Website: bh-photo
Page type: billing-address
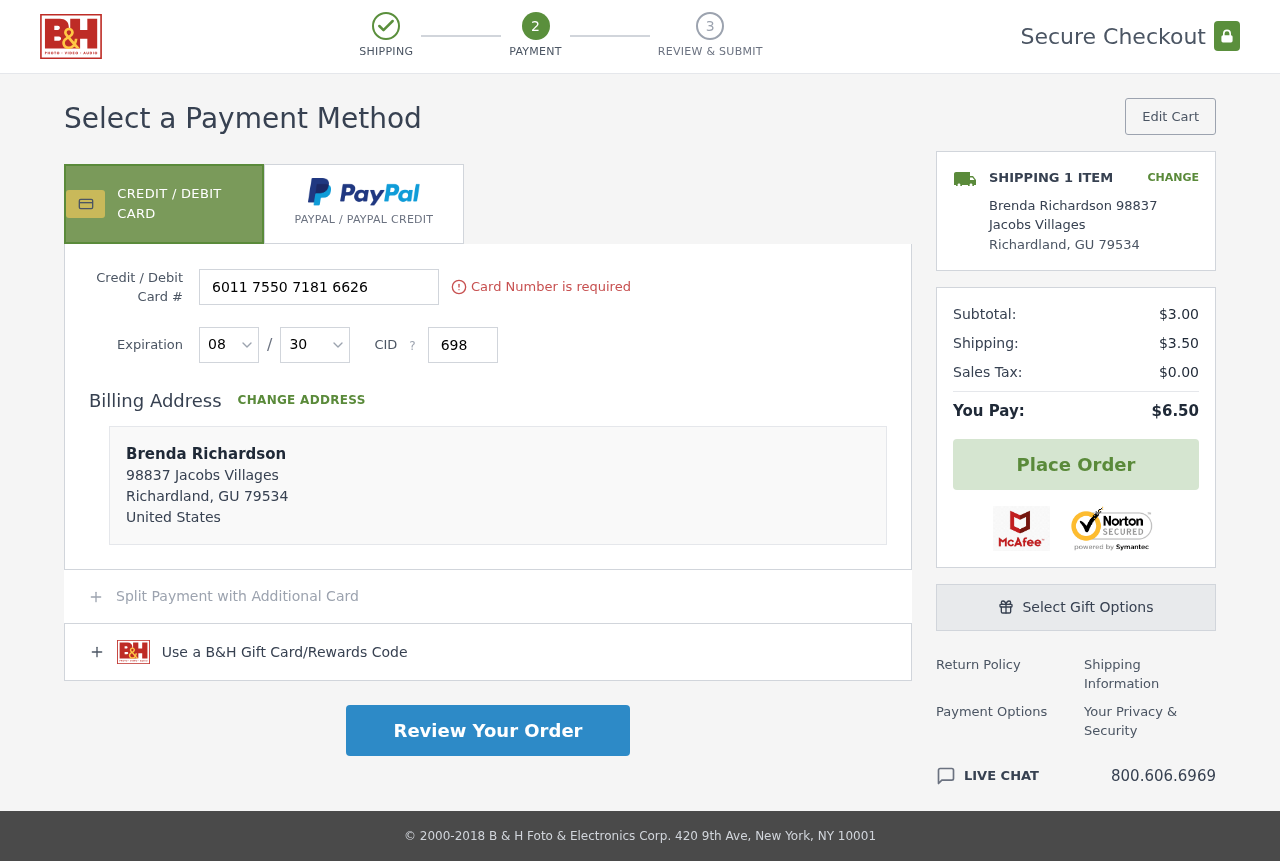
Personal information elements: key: PII_CARD_CVV
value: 698
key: PII_CARD_EXPIRY_MONTH
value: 08
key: PII_CARD_EXPIRY_YEAR
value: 30
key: PII_CARD_NUMBER
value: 6011 7550 7181 6626
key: PII_CITY
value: Richardland
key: PII_COUNTRY
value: United States
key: PII_FULLNAME
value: Brenda Richardson
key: PII_FULLNAME2
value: Brenda Richardson
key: PII_POSTCODE
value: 79534
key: PII_STATE_ABBR
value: GU
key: PII_STREET
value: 98837 Jacobs Villages
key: PII_STATE
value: GU
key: PII_POSTCODE_FULL
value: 79534
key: PII_POSTCODE_NUMERIC
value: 79534
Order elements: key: ORDER_NUM_ITEMS
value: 1
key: ORDER_SUBTOTAL
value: $3.00
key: ORDER_SHIPPING_COST
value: $3.50
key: ORDER_TAX
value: $0.00
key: ORDER_TOTAL
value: $6.50